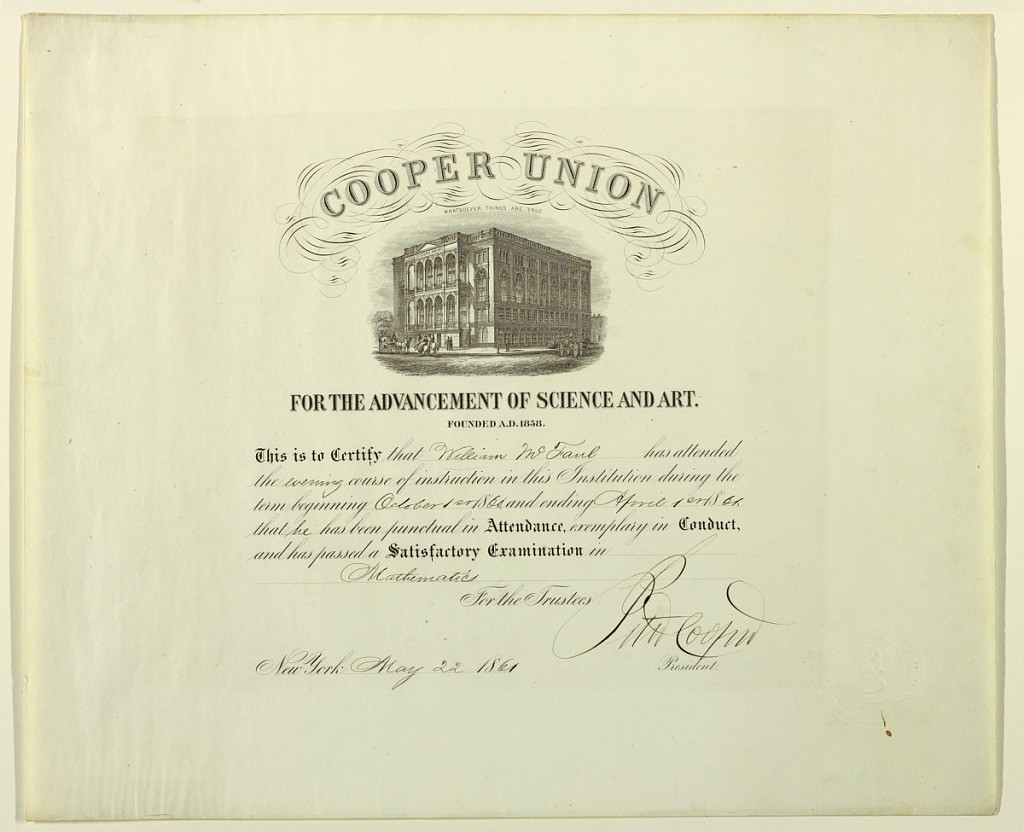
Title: Certificate in Mathematics, Cooper Union
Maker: Peter Cooper, American, 1791–1883
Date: May 22, 1861
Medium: Engraving in black ink on paper
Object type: Print
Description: An engraved certificate awarded by Cooper Union to William McFaul who "attended the evening course of instruction in this Institution during the term beginning October 1st 1860 and ending April 1st 1961." Vignette of the Cooper Union. Signed by Peter Cooper as President, New York, May 22, 1861.